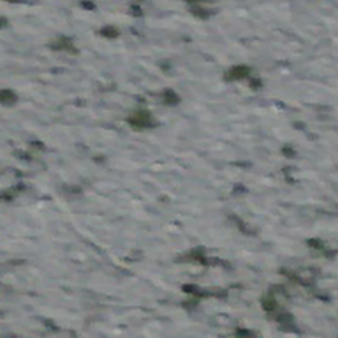
Label: other